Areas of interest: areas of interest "Everlast·Zhonghua Grand Theatre (Three Streets and Two Lanes 4K Cinema)"
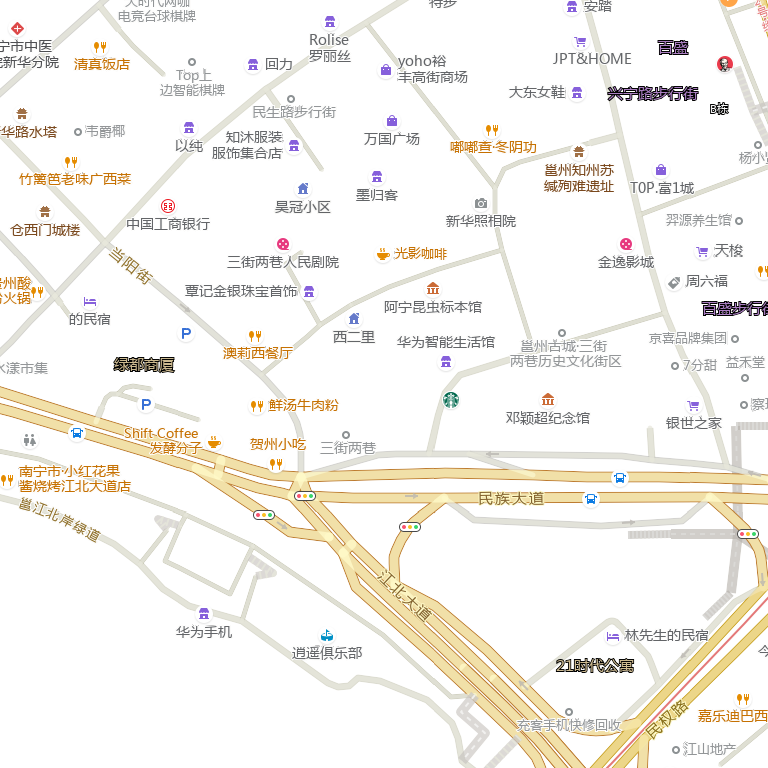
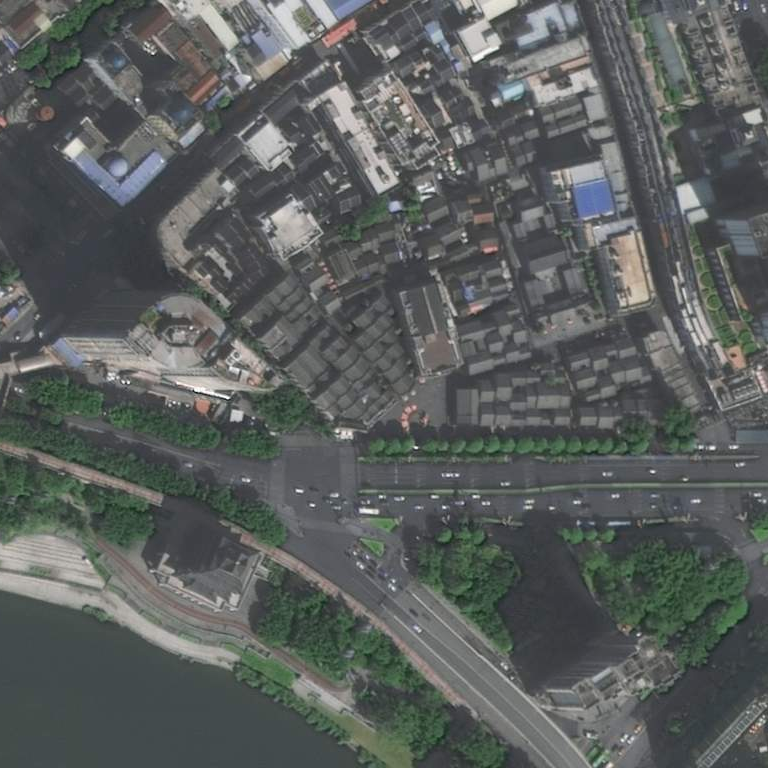